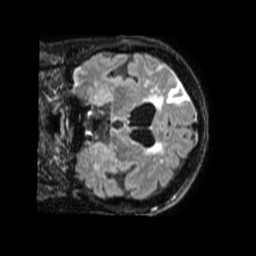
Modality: FLAIR
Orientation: coronal
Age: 68
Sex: female
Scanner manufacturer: philips
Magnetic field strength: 1.5 T
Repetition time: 4.8 s
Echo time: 0.3379 s